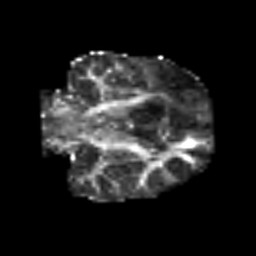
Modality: FA
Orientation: coronal
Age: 66
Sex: male
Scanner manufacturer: siemens
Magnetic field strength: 3 T
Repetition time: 6.1 s
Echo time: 0.101 s